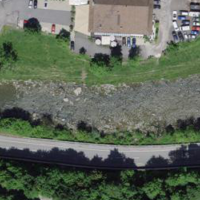
EUNIS habitat code: 24
Species observed at this site:
Lathyrus vernus